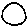
Label: circle